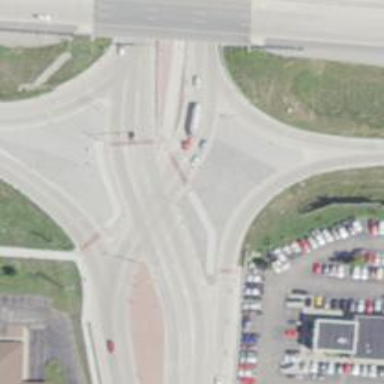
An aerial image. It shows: Marked crossing for cyclists on cycleway.